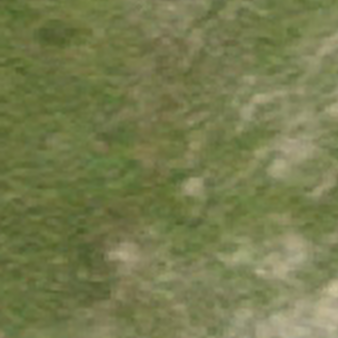
Label: other